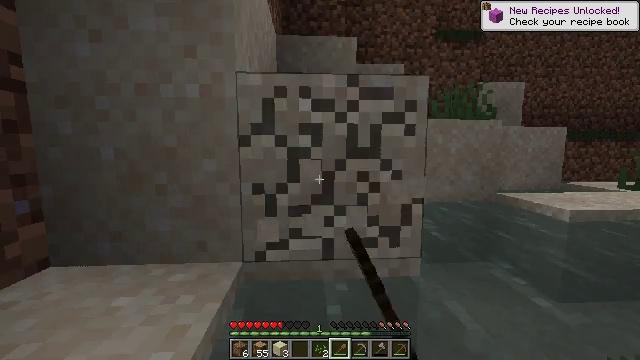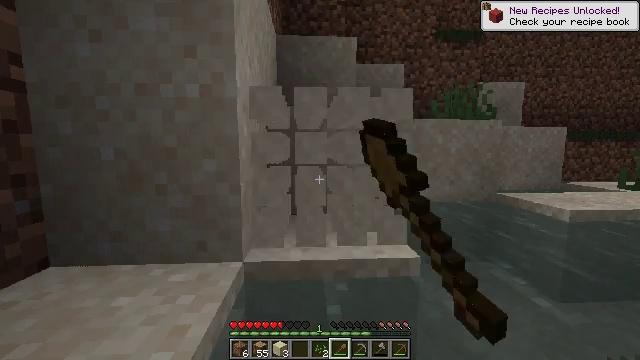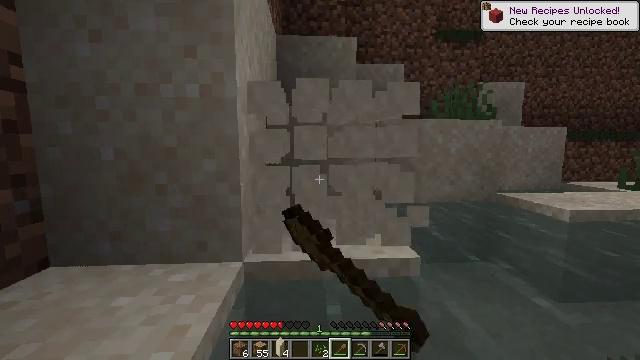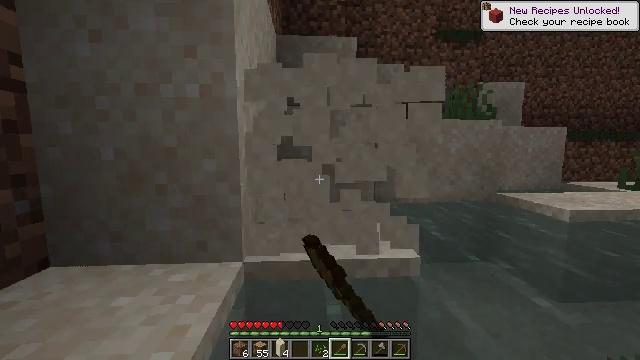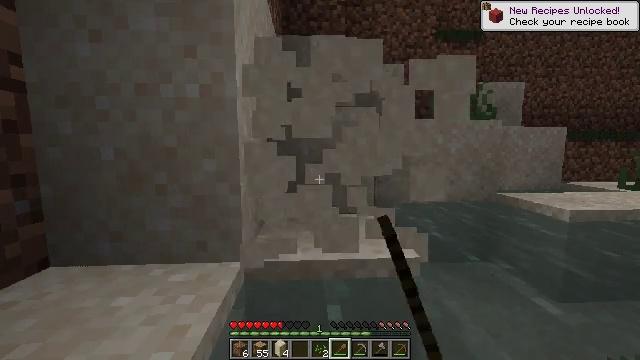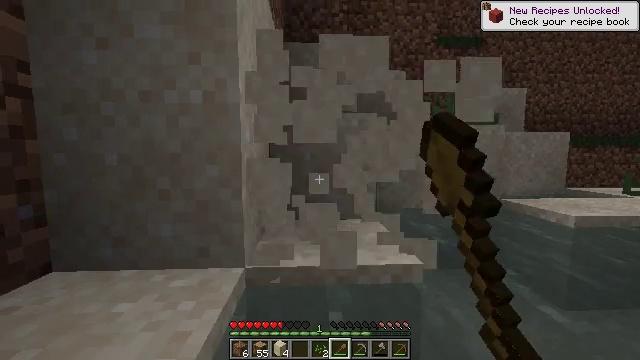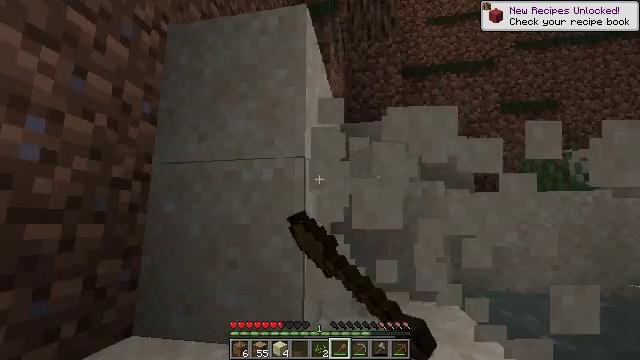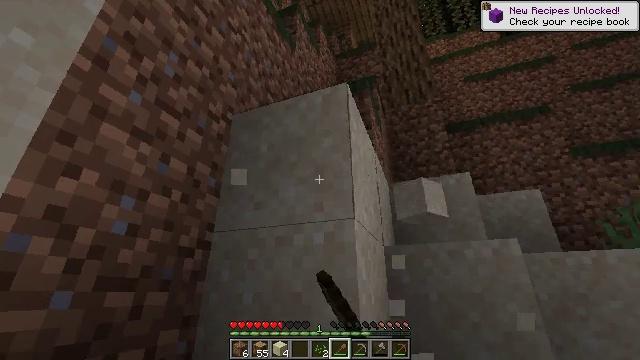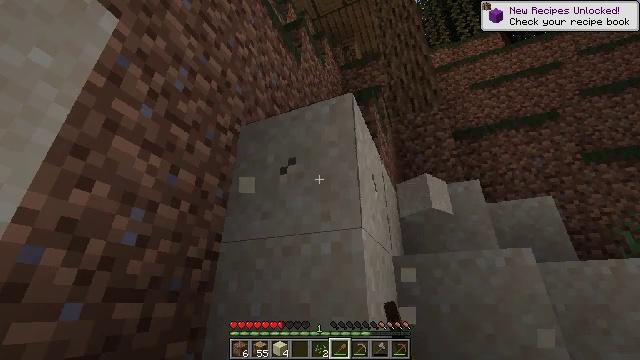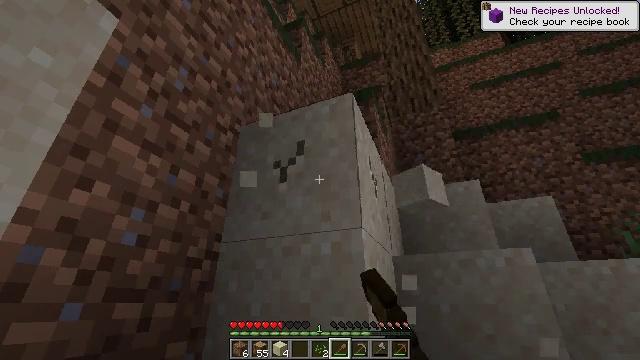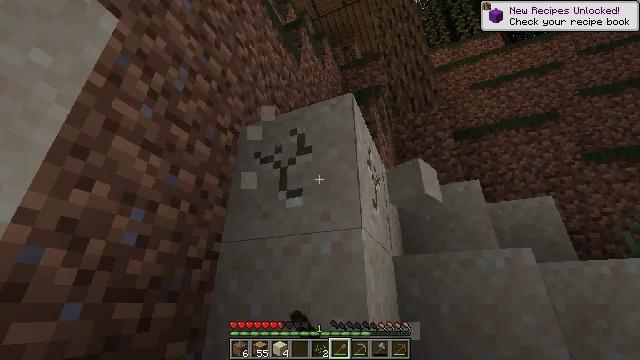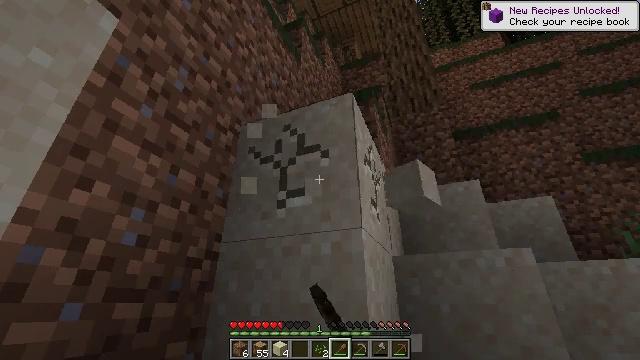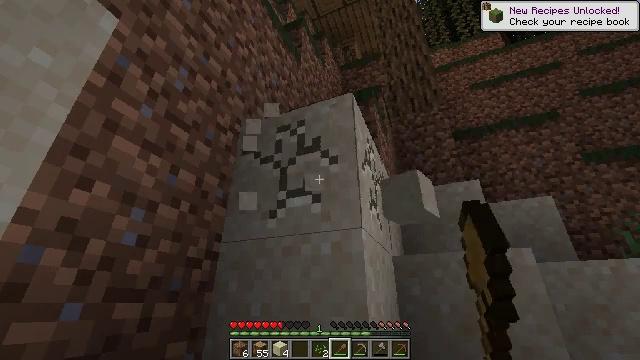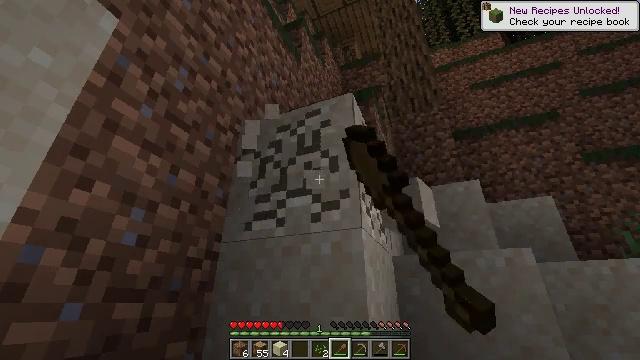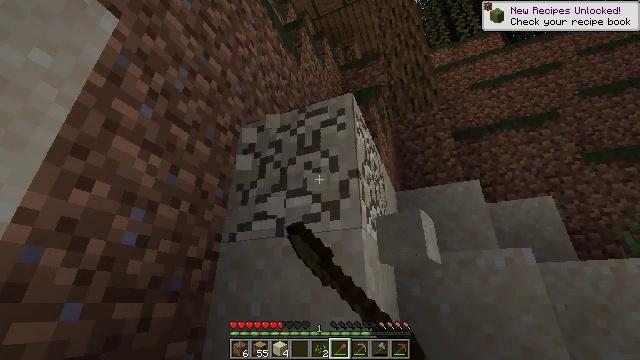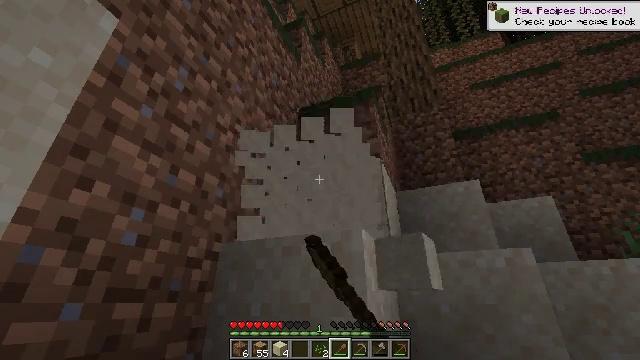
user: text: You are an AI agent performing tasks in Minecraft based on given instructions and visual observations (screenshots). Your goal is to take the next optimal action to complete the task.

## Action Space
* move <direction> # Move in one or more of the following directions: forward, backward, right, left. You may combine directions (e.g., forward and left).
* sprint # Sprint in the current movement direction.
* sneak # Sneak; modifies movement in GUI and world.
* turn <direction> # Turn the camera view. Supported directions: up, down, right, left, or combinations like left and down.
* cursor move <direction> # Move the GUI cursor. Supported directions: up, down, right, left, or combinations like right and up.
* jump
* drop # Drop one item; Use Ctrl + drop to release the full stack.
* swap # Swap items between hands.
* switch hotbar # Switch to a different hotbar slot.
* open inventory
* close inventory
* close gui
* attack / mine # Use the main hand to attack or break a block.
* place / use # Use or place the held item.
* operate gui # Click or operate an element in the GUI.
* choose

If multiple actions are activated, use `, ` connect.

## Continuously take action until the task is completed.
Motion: motion action
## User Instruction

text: Attack the ground to gather sand.
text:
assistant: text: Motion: attack / mine
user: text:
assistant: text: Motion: attack / mine
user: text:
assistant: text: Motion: attack / mine
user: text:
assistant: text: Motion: attack / mine
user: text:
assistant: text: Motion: turn up, attack / mine
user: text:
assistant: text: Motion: turn left and up, attack / mine
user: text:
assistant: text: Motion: turn left and up, attack / mine
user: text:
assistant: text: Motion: turn left and up, attack / mine
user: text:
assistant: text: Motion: attack / mine
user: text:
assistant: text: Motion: attack / mine
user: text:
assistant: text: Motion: attack / mine
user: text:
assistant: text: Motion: attack / mine
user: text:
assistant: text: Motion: attack / mine
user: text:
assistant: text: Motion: attack / mine
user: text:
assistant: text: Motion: attack / mine
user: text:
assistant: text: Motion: attack / mine
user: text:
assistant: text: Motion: attack / mine
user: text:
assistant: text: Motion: attack / mine
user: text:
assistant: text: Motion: attack / mine
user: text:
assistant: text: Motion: attack / mine
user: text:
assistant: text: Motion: turn down, attack / mine
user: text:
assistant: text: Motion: turn down, attack / mine
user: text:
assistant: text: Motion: turn down, attack / mine
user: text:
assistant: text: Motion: move forward, turn down, attack / mine
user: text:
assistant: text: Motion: move forward, turn down, attack / mine
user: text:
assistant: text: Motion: attack / mine
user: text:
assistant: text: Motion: attack / mine
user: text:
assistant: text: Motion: attack / mine
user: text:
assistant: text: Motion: attack / mine
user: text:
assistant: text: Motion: attack / mine